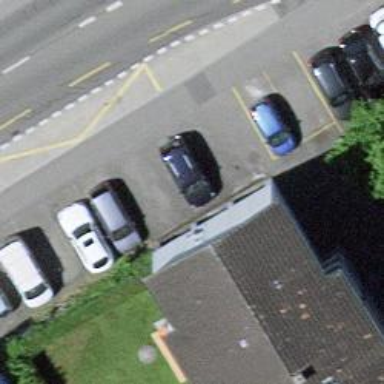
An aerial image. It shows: Street-side parking area.